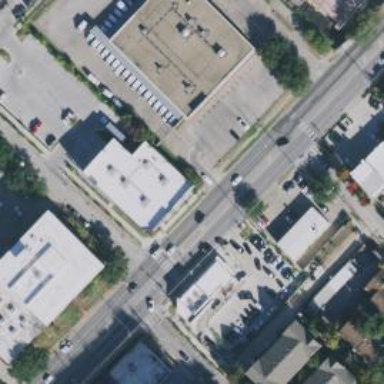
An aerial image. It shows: Secondary road with separate sidewalks.